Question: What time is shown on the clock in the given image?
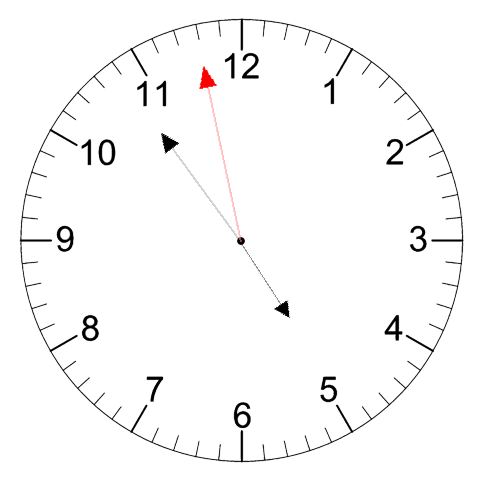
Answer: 04:53:58